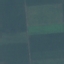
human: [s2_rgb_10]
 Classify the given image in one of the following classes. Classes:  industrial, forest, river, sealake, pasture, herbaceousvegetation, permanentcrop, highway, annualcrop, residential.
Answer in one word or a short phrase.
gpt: AnnualCrop